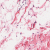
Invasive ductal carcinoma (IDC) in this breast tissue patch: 0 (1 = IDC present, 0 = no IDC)